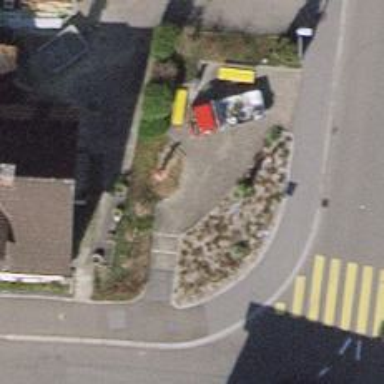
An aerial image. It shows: Brown bench in the vicinity.